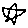
Label: star